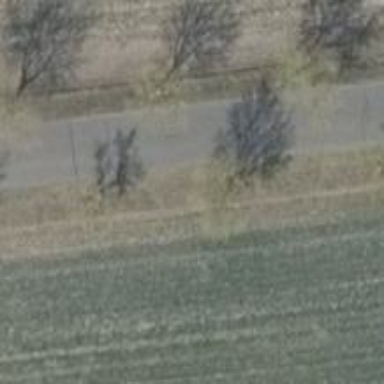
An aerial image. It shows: Row of deciduous broadleaved trees.